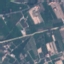
Land use / land cover: PermanentCrop